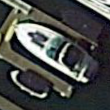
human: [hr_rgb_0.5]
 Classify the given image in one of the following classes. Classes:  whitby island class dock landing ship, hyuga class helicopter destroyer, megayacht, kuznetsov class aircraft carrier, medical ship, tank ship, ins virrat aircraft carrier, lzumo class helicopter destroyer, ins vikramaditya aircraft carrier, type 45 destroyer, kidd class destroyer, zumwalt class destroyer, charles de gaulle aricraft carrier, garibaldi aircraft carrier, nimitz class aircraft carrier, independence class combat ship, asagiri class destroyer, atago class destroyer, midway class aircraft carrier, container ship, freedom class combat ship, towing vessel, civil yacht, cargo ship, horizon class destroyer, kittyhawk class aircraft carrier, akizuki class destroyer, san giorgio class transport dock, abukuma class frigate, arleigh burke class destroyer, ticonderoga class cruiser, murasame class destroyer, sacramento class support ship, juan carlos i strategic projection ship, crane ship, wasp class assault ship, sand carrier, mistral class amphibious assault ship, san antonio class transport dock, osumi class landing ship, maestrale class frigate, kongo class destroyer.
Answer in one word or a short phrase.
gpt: Civil yacht